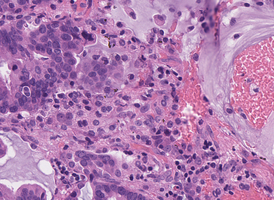
Tumor epithelial tissue: yes
Tumor-associated stroma tissue: yes
Normal tissue: no